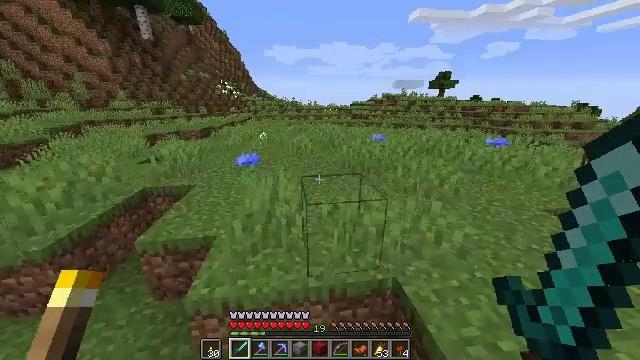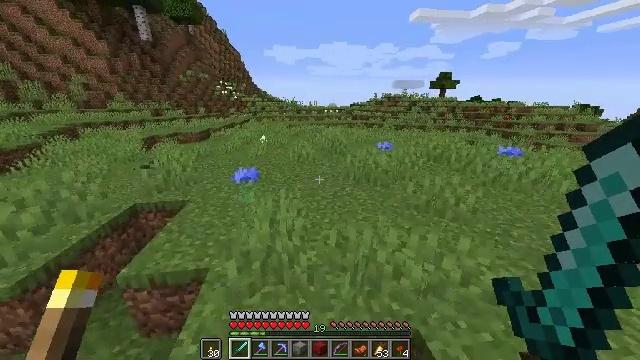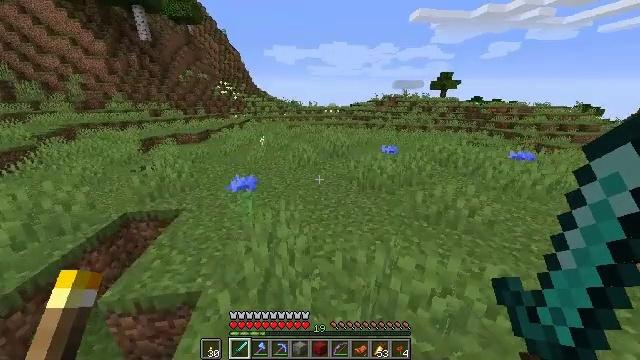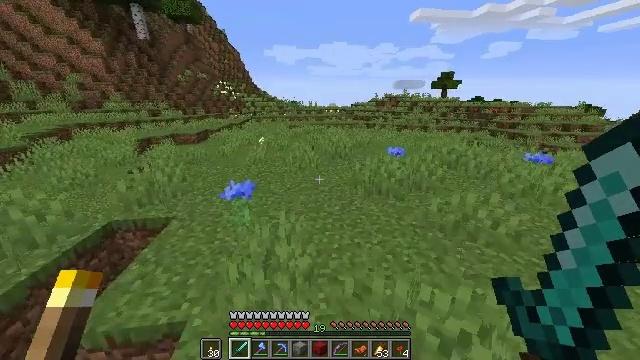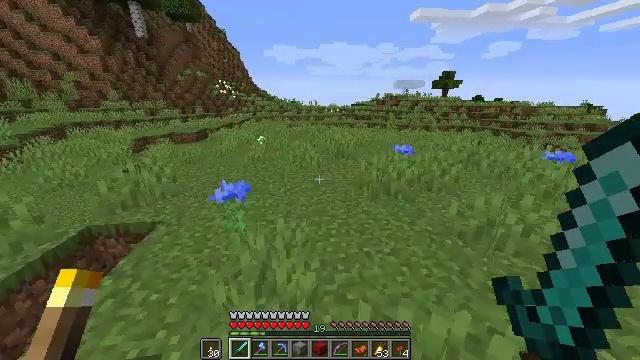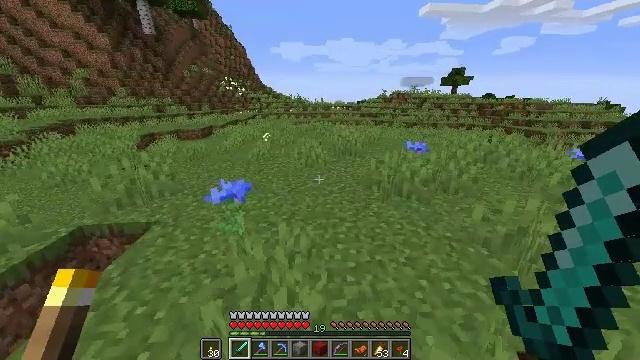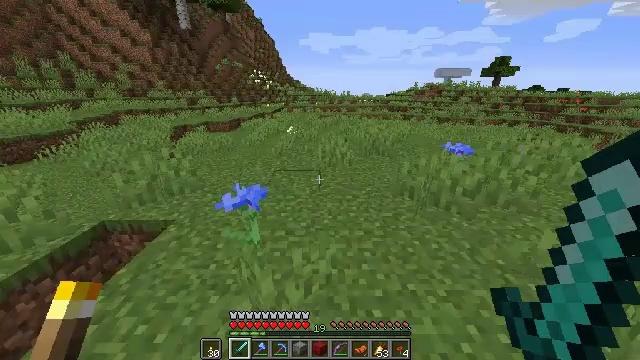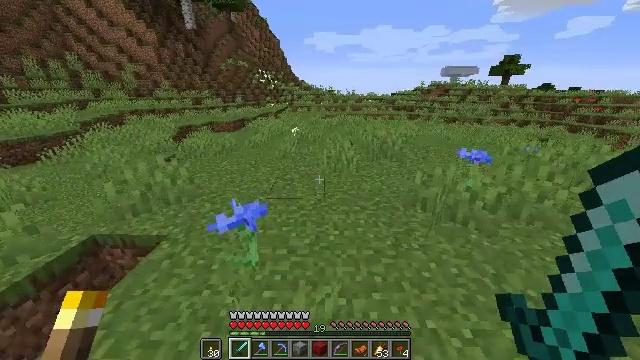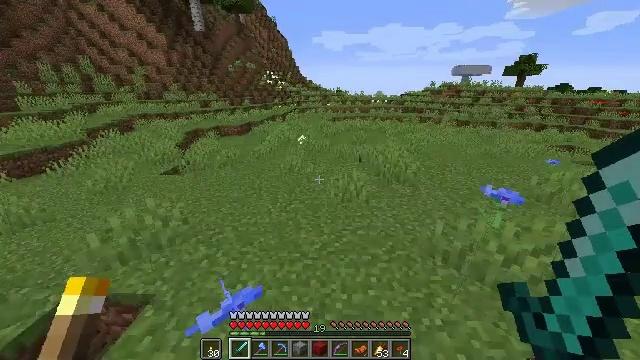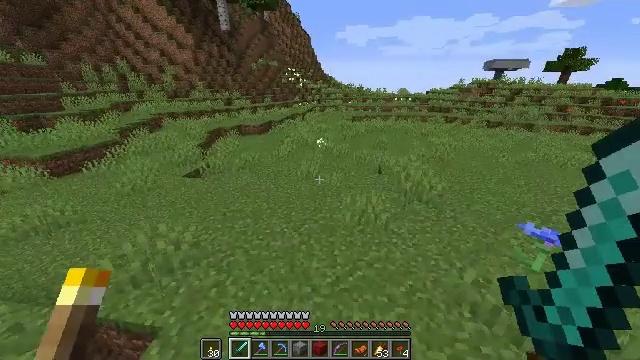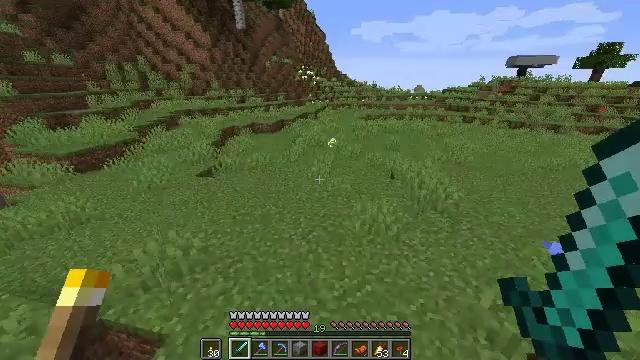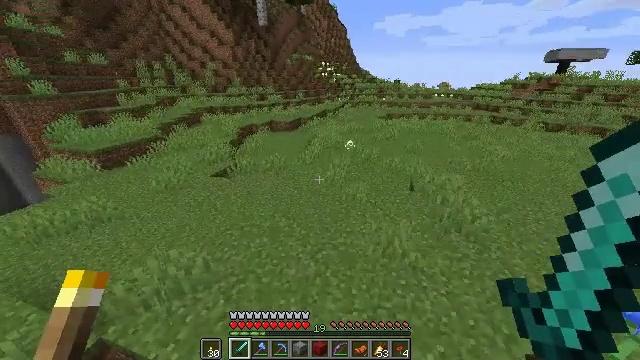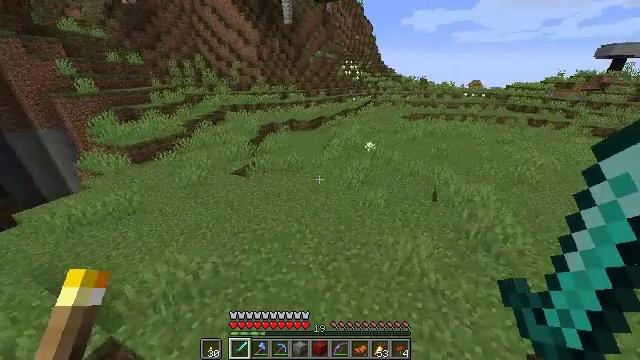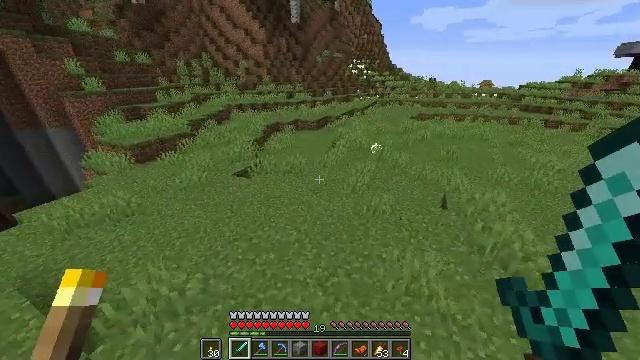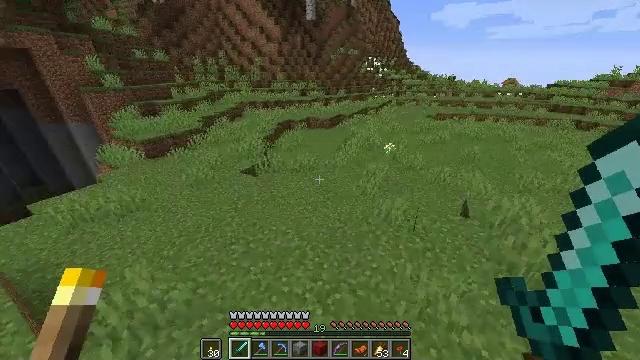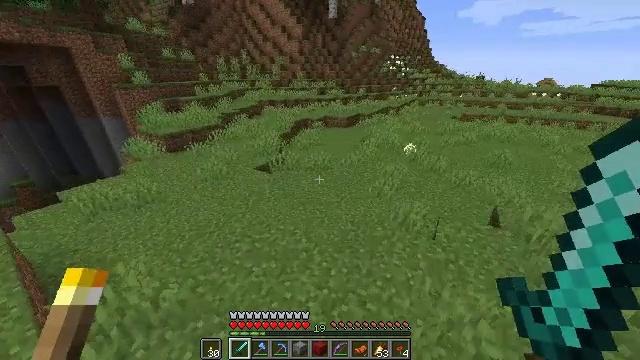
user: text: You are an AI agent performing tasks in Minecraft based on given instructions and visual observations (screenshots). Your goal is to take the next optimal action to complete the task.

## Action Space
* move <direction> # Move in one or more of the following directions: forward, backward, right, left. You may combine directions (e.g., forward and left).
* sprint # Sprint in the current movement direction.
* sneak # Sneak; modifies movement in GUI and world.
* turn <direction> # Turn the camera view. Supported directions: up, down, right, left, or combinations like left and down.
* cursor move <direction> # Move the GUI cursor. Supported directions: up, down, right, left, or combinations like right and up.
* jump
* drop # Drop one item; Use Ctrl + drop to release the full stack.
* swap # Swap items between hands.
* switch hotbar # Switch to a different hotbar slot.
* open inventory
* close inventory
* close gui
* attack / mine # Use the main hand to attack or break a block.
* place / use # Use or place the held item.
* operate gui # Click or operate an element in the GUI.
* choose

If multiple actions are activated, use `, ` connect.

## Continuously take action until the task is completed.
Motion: motion action
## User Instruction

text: Remove oak leaves from branches.
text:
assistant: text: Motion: move forward, sprint, jump
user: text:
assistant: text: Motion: move forward, sprint, jump
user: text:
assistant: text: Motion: move forward, sprint, jump
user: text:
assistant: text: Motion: move forward, sprint, jump
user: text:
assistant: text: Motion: move forward, sprint, turn left, jump
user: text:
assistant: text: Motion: move forward, sprint, turn left and down, jump
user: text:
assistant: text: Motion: move forward, sprint, turn left, jump
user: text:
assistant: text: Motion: move forward, sprint, turn left, jump
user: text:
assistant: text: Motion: move forward, sprint, turn left and down, jump
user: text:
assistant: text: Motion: move forward, sprint, turn left, jump
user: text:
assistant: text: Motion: move forward, sprint, turn left, jump
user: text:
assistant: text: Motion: move forward, sprint, turn left, jump
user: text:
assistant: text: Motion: move forward, sprint, turn left, jump
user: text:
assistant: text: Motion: move forward, sprint, turn left, jump
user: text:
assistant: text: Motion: move forward, sprint, turn left, jump
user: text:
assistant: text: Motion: move forward, sprint, turn left, jump
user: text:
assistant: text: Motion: move forward, sprint, turn left, jump
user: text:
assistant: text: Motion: move forward, sprint, turn left and up, jump
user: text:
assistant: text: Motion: move forward, sprint, turn left, jump
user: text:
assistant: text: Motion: move forward, sprint, turn left, jump
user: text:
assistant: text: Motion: move forward, sprint, turn left, jump
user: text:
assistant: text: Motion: move forward, sprint, turn left, jump
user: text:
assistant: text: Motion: move forward, sprint, turn left, jump
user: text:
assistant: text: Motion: move forward, sprint, turn left, jump
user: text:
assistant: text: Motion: move forward, sprint, turn left, jump
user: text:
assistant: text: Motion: move forward, sprint, jump
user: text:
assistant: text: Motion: move forward, sprint, jump
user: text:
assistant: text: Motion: move forward, sprint, jump
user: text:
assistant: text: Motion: move forward, sprint, jump
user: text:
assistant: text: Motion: move forward, sprint, jump